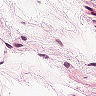
Metastatic tissue present: no